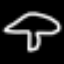
Label: mushroom